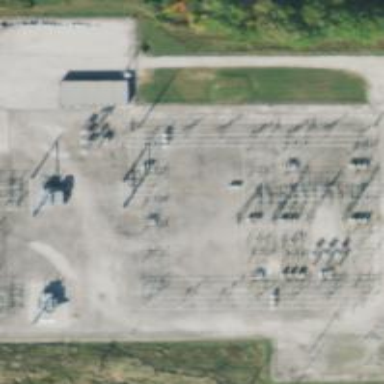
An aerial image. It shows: Switch for power supply.